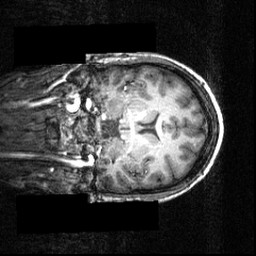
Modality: T1w
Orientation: coronal
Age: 21
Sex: male
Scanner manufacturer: siemens
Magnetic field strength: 3.951 T
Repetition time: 1.5 s
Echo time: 0.00335 s